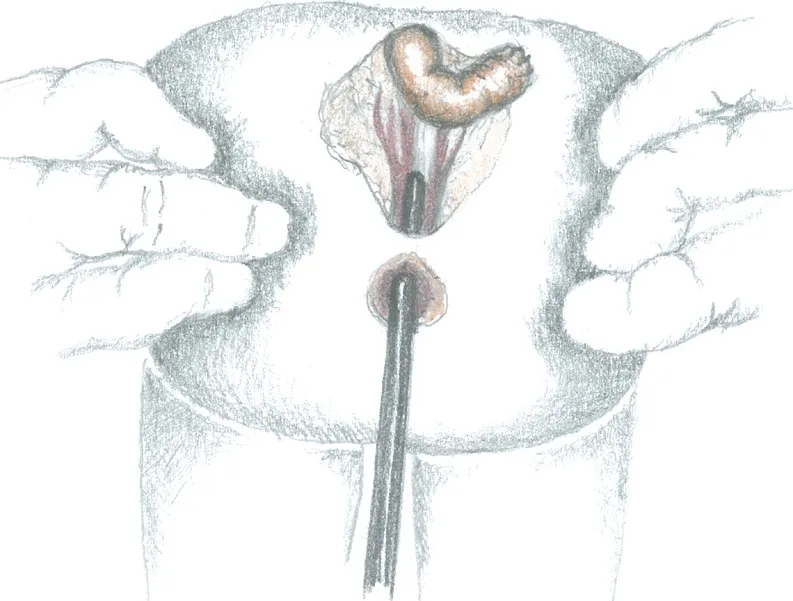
Progressive dilation of the tunnel created in the center of the sphincter complex.
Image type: radiology (ct)